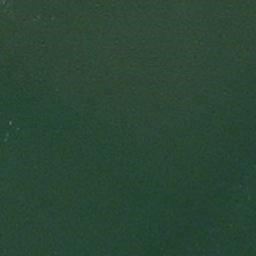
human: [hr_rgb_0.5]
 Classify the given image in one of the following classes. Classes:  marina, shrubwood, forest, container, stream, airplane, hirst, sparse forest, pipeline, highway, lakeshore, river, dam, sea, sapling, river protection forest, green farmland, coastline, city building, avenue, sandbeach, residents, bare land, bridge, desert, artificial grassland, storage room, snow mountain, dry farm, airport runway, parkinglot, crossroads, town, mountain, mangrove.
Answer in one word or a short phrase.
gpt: sea